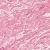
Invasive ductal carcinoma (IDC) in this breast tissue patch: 0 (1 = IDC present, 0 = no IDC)